Field crop: tomato
Growth stage: 1
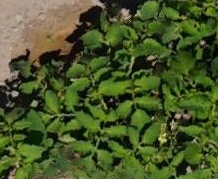
Species: tomato